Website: home-depot
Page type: account-dashboard
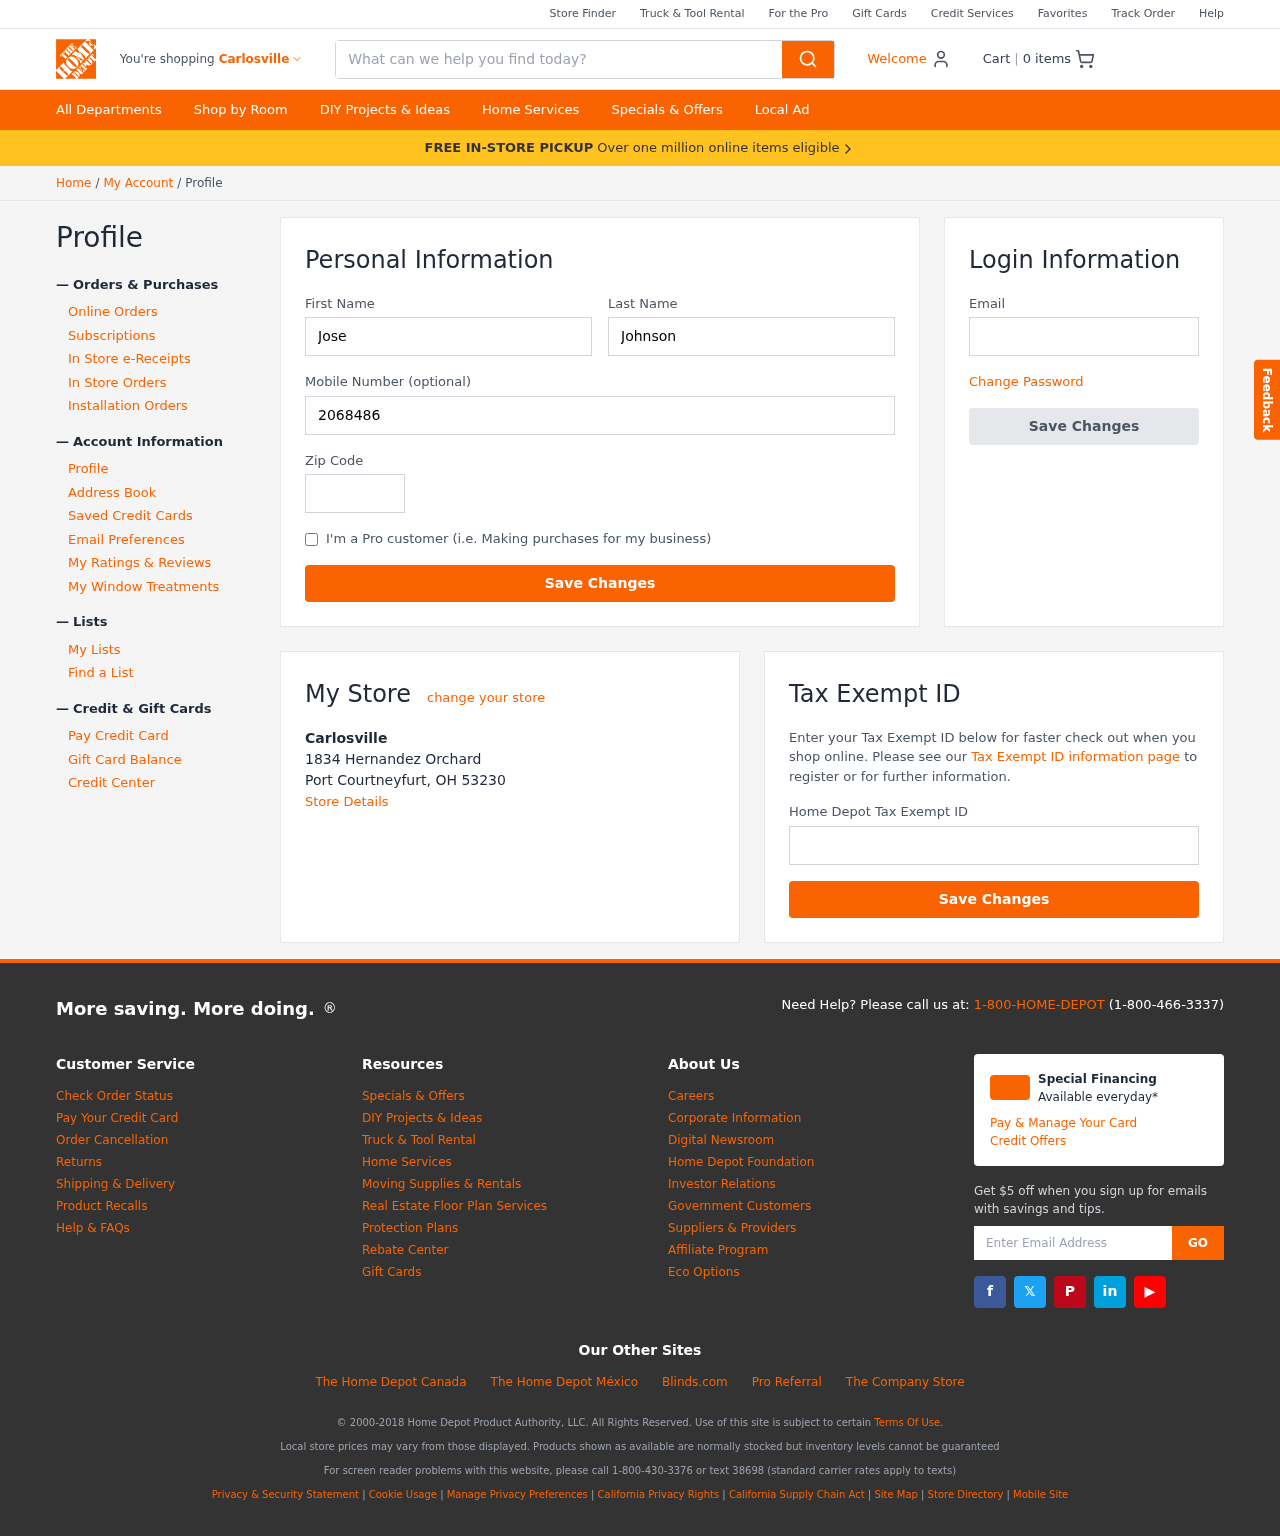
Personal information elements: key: PII_CITY
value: Carlosville
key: PII_EMAIL
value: jose_johnson@hotmail.com
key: PII_FIRSTNAME
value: Jose
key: PII_LASTNAME
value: Johnson
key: PII_LOCATION1_CITY_STATE_ZIP
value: Port Courtneyfurt, OH 53230
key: PII_LOCATION1_NAME
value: Carlosville
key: PII_LOCATION1_STREET
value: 1834 Hernandez Orchard
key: PII_PHONE
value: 2068486187
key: PII_POSTCODE
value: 07205
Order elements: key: ORDER_NUM_ITEMS
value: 0
Search elements: key: HEADER_SEARCH
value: What can we help you find today?